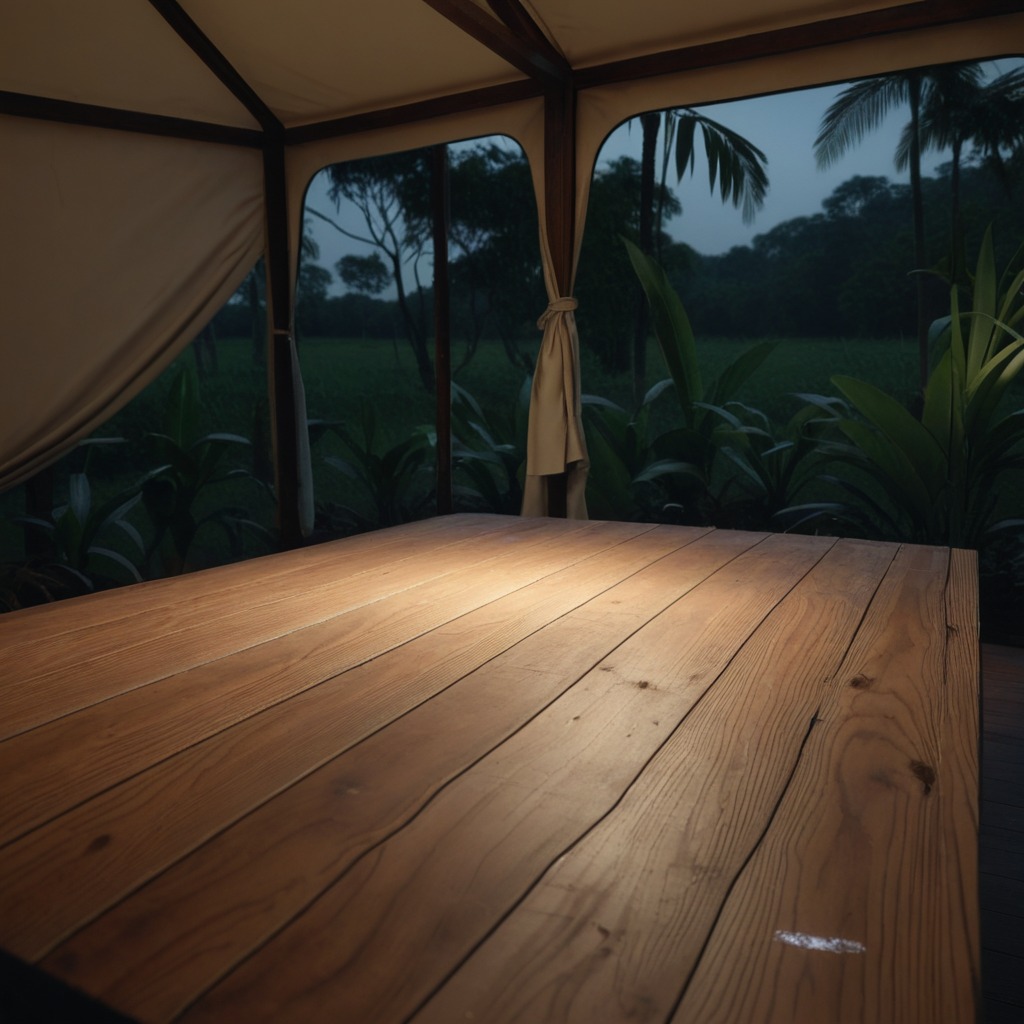
A metal screw is lying on a wooden table inside a jungle field workshop tent at night.